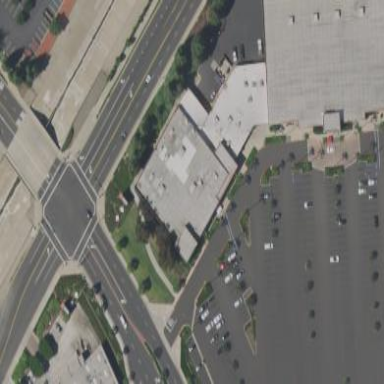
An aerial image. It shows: Building.